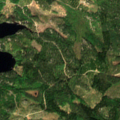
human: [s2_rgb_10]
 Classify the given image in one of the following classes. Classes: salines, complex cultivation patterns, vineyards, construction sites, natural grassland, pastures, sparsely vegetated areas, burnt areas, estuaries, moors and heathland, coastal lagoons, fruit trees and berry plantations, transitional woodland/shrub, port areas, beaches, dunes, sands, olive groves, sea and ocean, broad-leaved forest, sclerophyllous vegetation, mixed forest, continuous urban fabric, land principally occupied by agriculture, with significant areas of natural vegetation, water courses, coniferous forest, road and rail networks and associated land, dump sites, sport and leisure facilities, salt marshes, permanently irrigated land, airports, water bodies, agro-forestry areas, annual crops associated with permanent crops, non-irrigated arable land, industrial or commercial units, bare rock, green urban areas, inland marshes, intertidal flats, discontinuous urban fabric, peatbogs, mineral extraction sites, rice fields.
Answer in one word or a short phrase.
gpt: coniferous forest, mixed forest, water bodies